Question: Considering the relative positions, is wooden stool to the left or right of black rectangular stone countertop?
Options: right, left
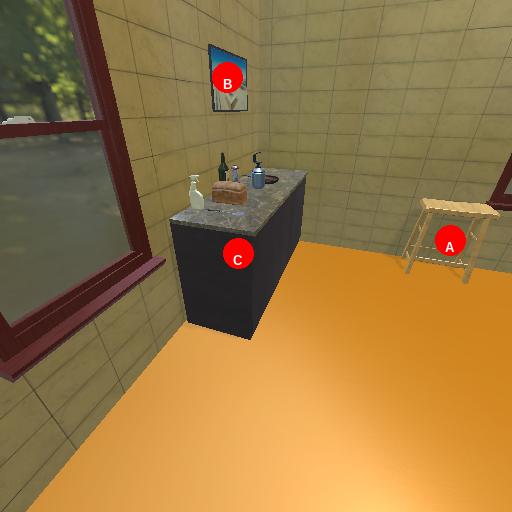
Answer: right